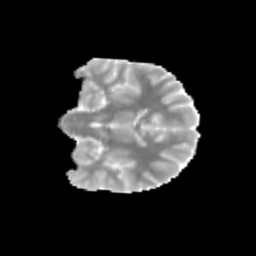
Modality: MD
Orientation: coronal
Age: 13
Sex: male
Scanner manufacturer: siemens
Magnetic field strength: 3 T
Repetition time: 3.8 s
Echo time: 0.07 s